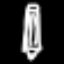
Label: pencil